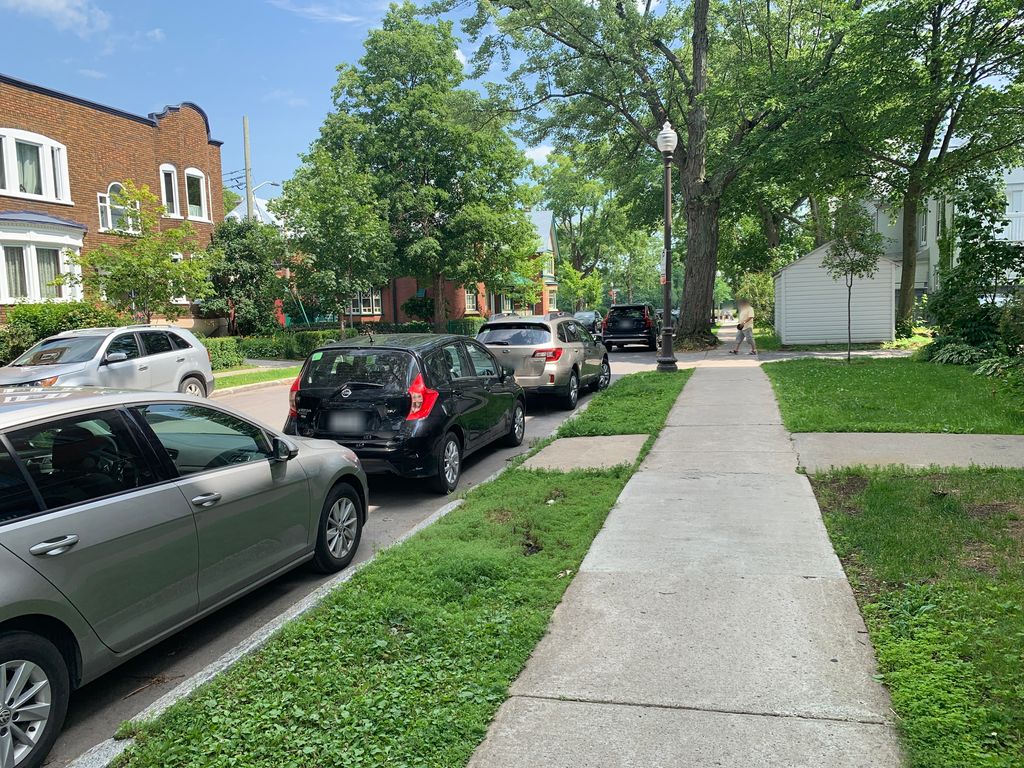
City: quebec_city